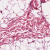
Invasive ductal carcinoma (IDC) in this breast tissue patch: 0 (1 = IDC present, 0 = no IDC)